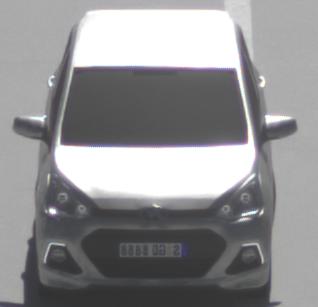
Make: Hyundai
Model: i10
Detailed model: Gen. 2
Model produced from: 2013
Model produced until: 2019
Doors: 5
Color: white
Road condition: dry road
Daytime: midday
Contrast: high contrast